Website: lowes
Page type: receipt
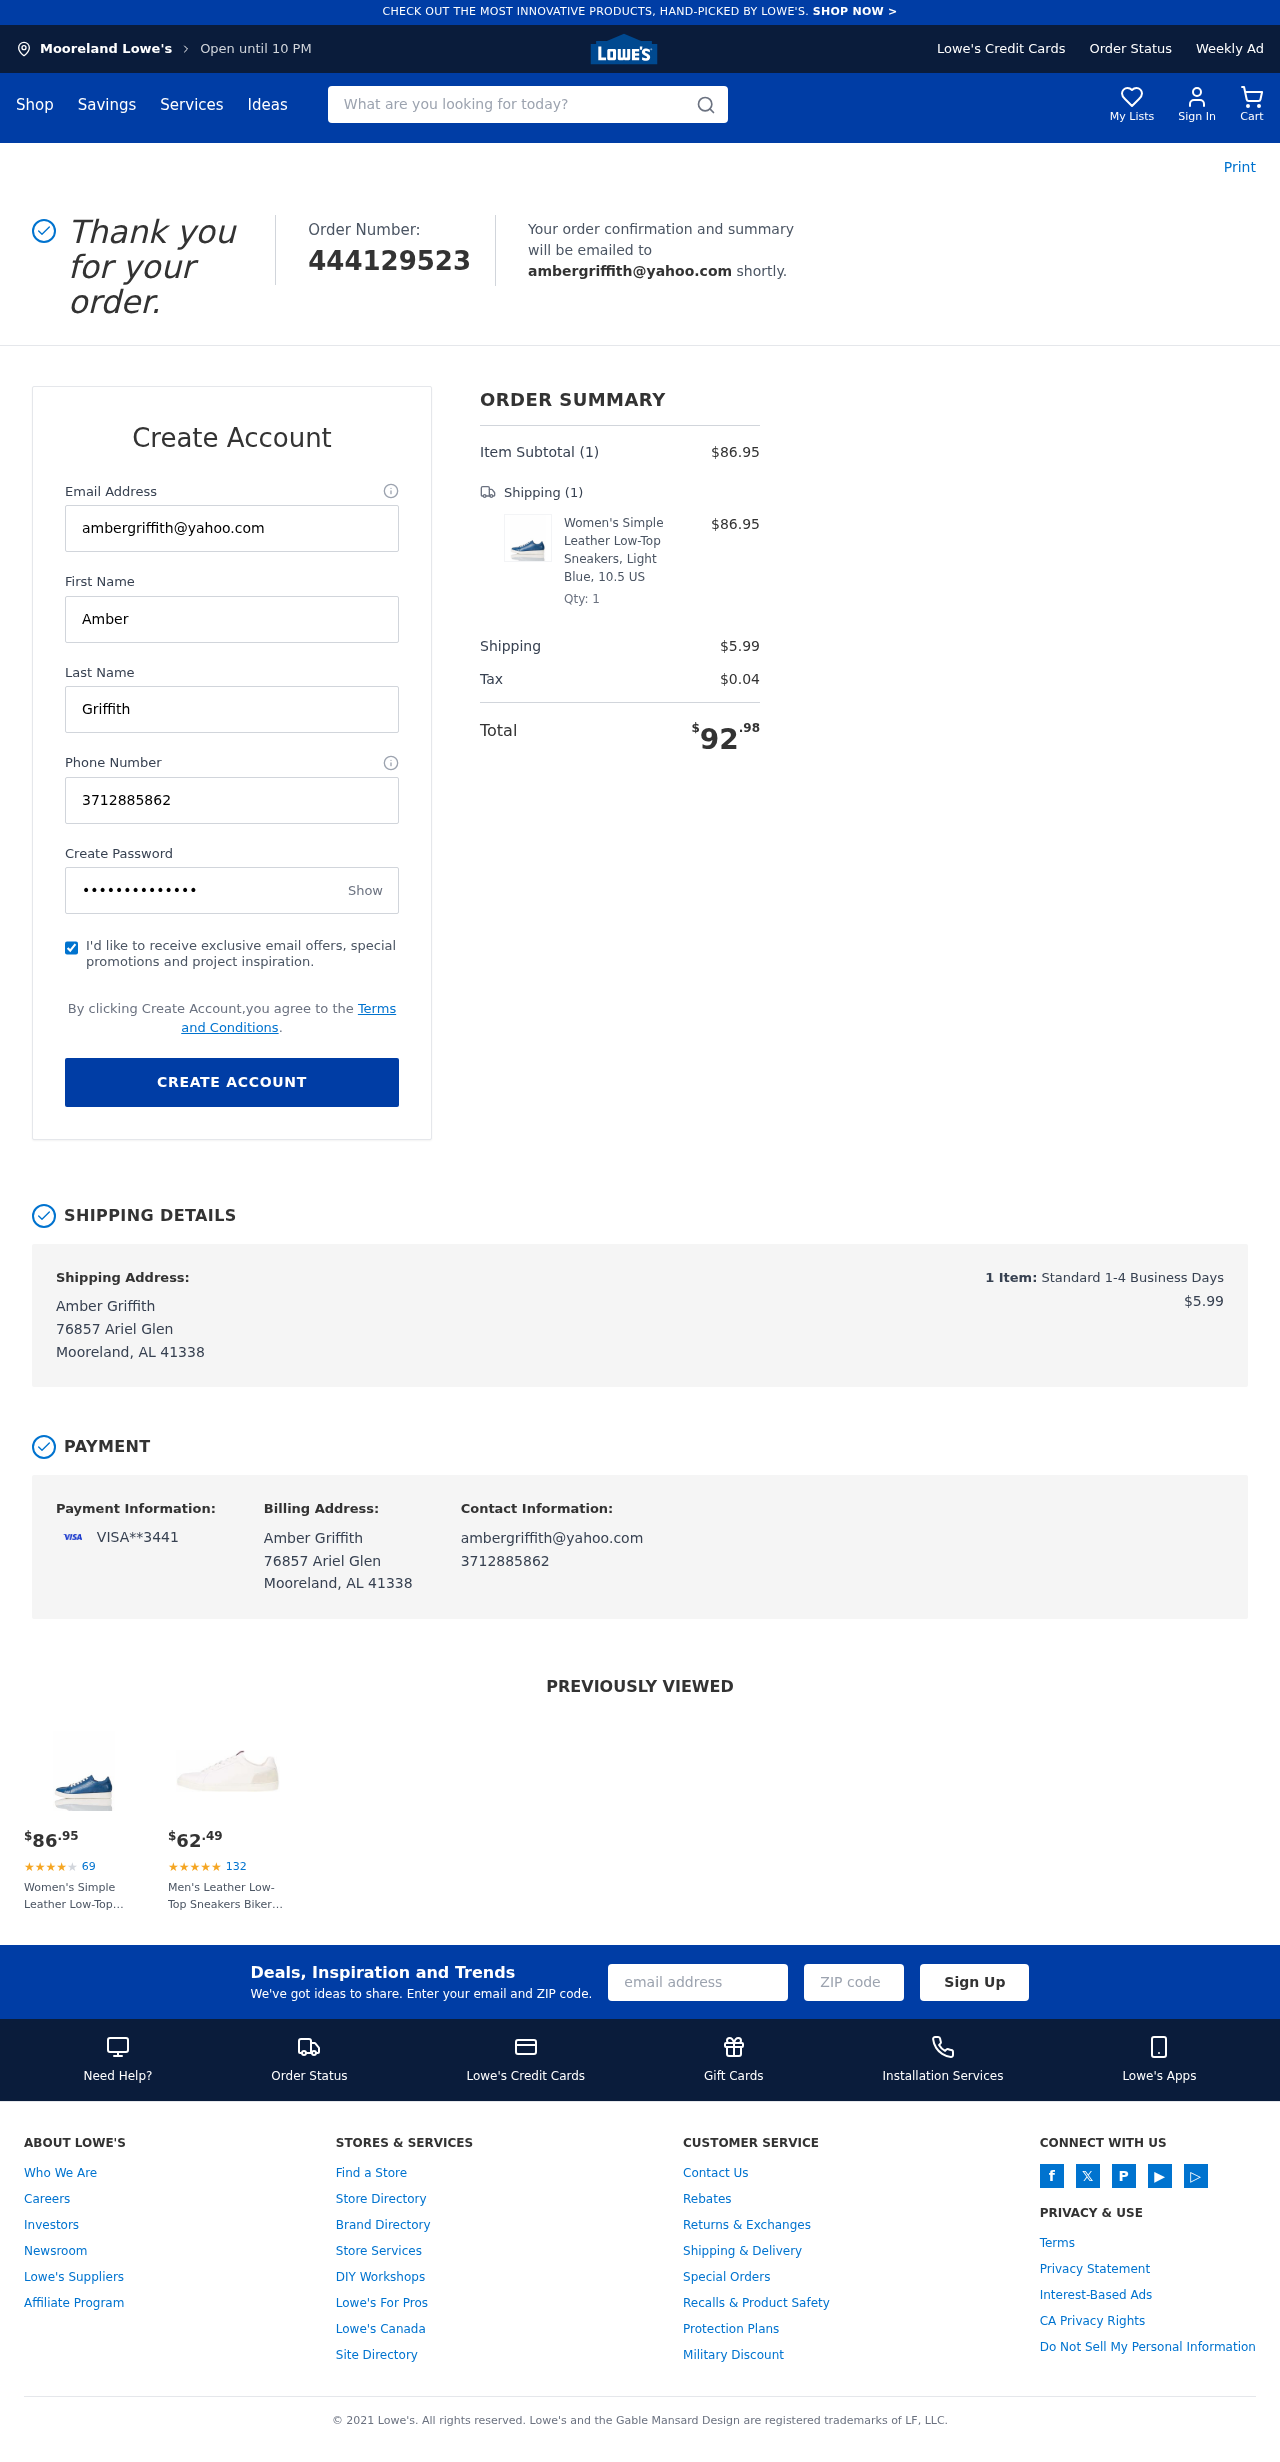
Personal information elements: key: PII_CARD_LAST4
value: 3441
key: PII_CARD_TYPE
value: VISA
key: PII_CITY
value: Mooreland
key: PII_EMAIL
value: ambergriffith@yahoo.com
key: PII_FULLNAME
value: Amber Griffith
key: PII_PHONE
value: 3712885862
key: PII_STREET
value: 76857 Ariel Glen
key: PII_FIRSTNAME
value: Amber
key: PII_LASTNAME
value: Griffith
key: PII_CITY_STATE_ZIP
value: Mooreland, AL 41338
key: PII_FULLNAME2
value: Amber Griffith
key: PII_FULLNAME3
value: Amber Griffith
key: PII_FIRSTNAME2
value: Amber
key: PII_FIRSTNAME3
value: Amber
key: PII_LASTNAME2
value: Griffith
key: PII_LASTNAME3
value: Griffith
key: PII_FIRSTNAME_DERIVED
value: Amber
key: PII_LASTNAME_DERIVED
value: Griffith
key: PII_FULLNAME_DERIVED
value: Amber Griffith
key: PII_NAME_FULL_DERIVED
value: Amber Griffith
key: PII_POSTCODE
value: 41338
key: PII_STATE_ABBR
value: AL
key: PII_POSTCODE_FULL
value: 41338
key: PII_CITY_STATE
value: Mooreland, AL
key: PII_POSTCODE_NUMERIC
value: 41338
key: PII_EMAIL2
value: ambergriffith@yahoo.com
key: PII_EMAIL3
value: ambergriffith@yahoo.com
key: PII_PHONE_LINE
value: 5862
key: PII_PHONE_SUFFIX
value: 5862
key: PII_PHONE2
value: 3712885862
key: PII_PHONE3
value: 3712885862
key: PII_PHONE_NUMERIC
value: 3712885862
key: PII_PHONE_LINE_NUMERIC
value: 5862
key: PII_PHONE_SUFFIX_NUMERIC
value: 5862
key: PII_PHONE2_NUMERIC
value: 3712885862
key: PII_PHONE3_NUMERIC
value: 3712885862
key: PII_PHONE_DIGITS
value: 3712885862
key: PII_PHONE_LAST4
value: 5862
Product elements: key: PRODUCT1_NAME
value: Women's Simple Leather Low-Top Sneakers, Light Blue, 10.5 US
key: PRODUCT1_PRICE
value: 86.95
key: PRODUCT1_QUANTITY
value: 1
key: PRODUCT2_NAME
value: Men's Leather Low-Top Sneakers Biker Boots, White White, Women 2
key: PRODUCT2_NUM_RATINGS
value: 132
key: PRODUCT2_PRICE
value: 62.49
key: PRODUCT1_PRICE2
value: $86.95
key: PRODUCT1_RATING2
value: ★
★
★
★
★
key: PRODUCT1_NUM_RATINGS2
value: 69
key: PRODUCT1_NAME2
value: Women's Simple Leather Low-Top Sneakers, Light Blue, 10.5 US
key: PRODUCT2_RATING
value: ★
★
★
★
★
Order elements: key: ORDER_ID
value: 444129523
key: ORDER_NUM_ITEMS
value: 1
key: ORDER_SUBTOTAL
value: $86.95
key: ORDER_NUM_ITEMS2
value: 1
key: ORDER_SHIPPING_COST
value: $5.99
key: ORDER_TAX
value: $0.04
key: ORDER_TOTAL
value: $92.98
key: ORDER_NUM_ITEMS3
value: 1
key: ORDER_SHIPPING_COST2
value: $5.99
Search elements: key: HEADER_SEARCH
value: What are you looking for today?